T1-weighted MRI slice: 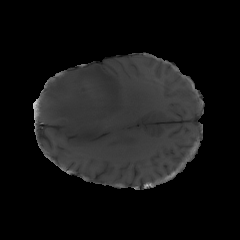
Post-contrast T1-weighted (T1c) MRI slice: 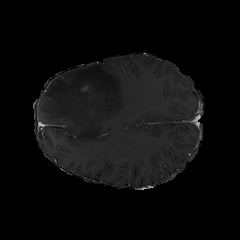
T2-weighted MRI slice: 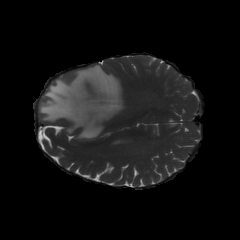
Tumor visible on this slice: yes